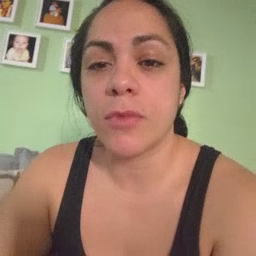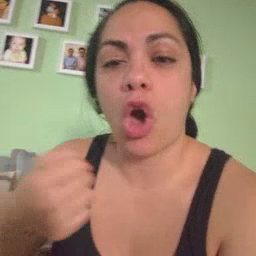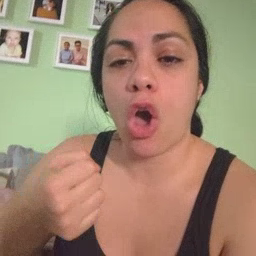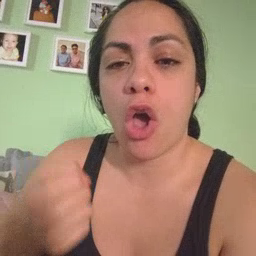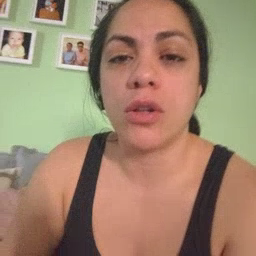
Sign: car